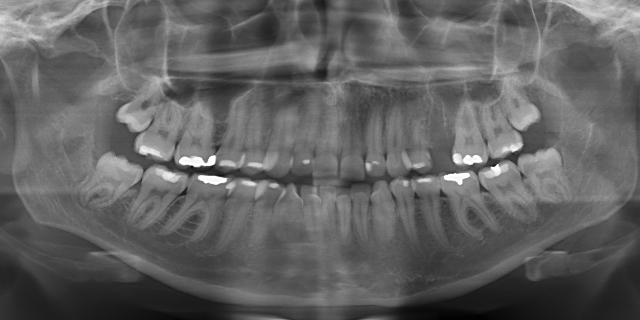
adult